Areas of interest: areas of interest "Commercial service"
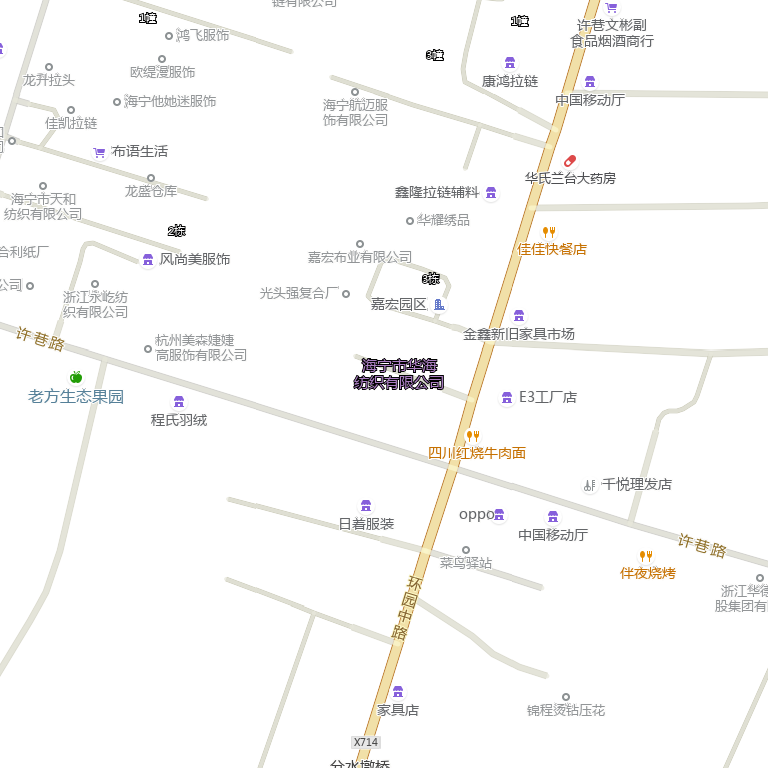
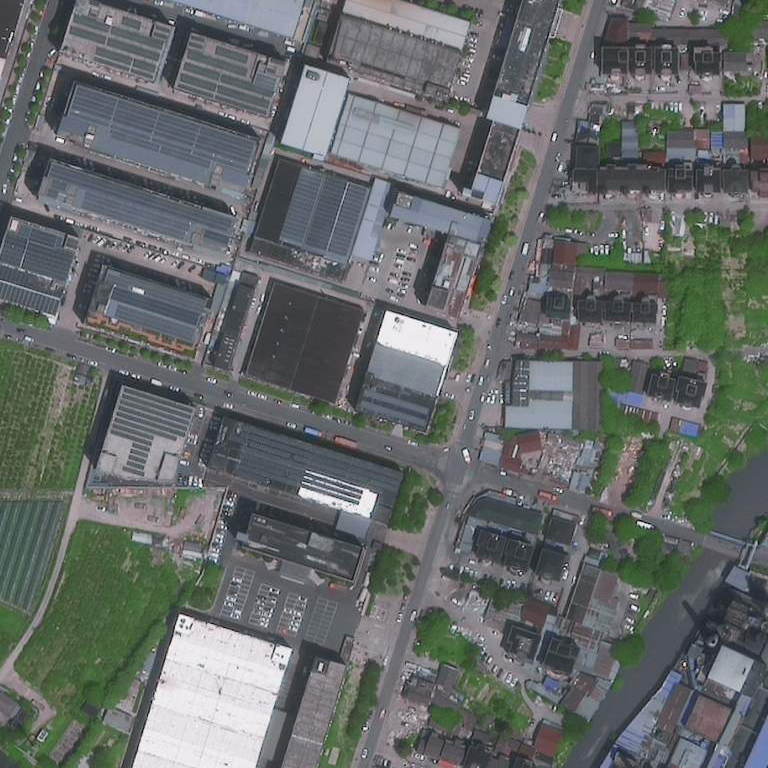